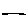
Label: line